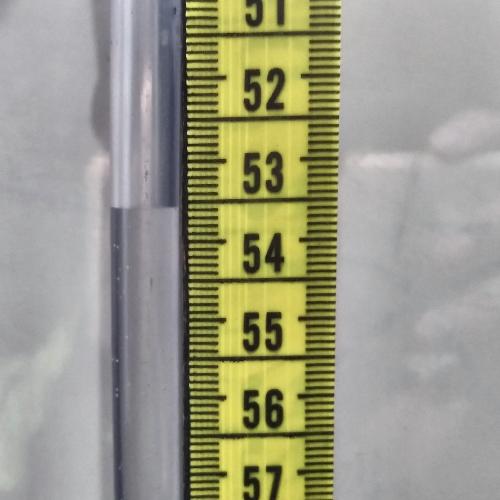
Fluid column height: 53.6 cm